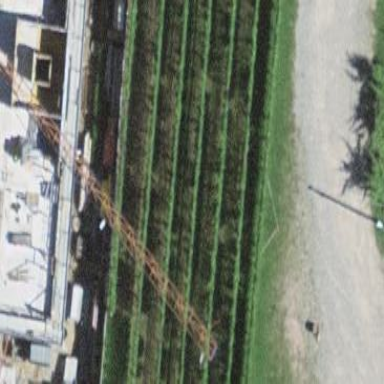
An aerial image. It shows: Vineyard growing grapes.